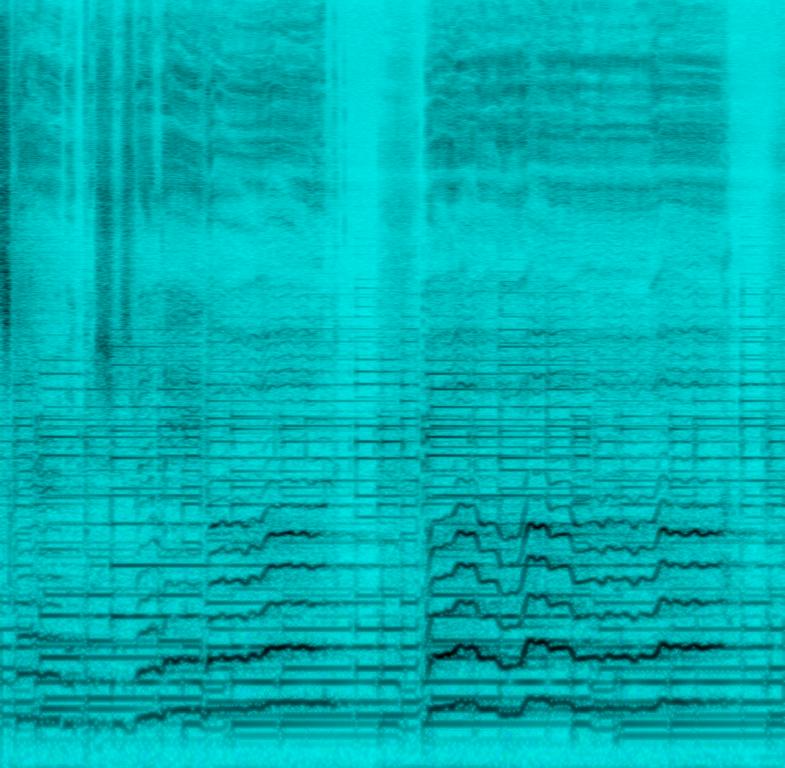
The Alternative/Indie song features a passionate female vocalist singing over an arpeggiated electric guitar melody. It sounds passionate, emotional, heartfelt and sad.